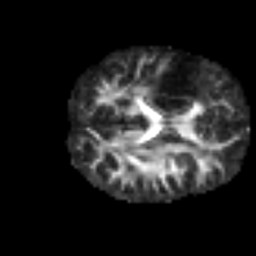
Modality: FA
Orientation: axial
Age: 55
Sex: male
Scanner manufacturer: siemens
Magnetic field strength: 3 T
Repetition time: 6.1 s
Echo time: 0.101 s